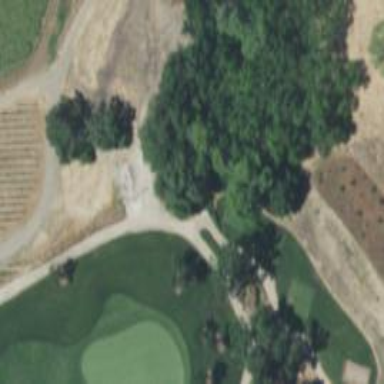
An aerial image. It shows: Grassy area designated as golf tee.